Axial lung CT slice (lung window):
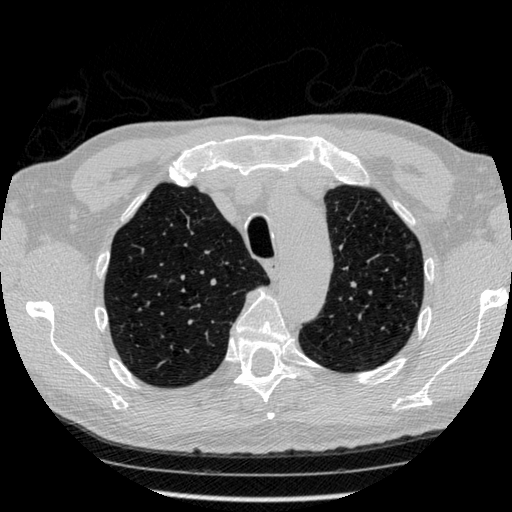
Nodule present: no